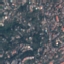
Label: Residential